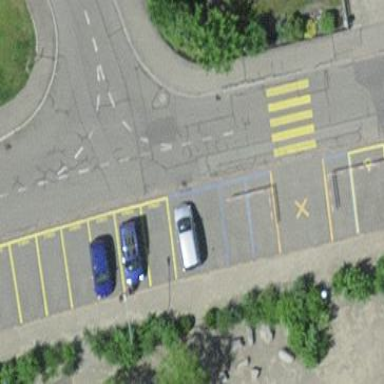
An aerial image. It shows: Street side parking area.